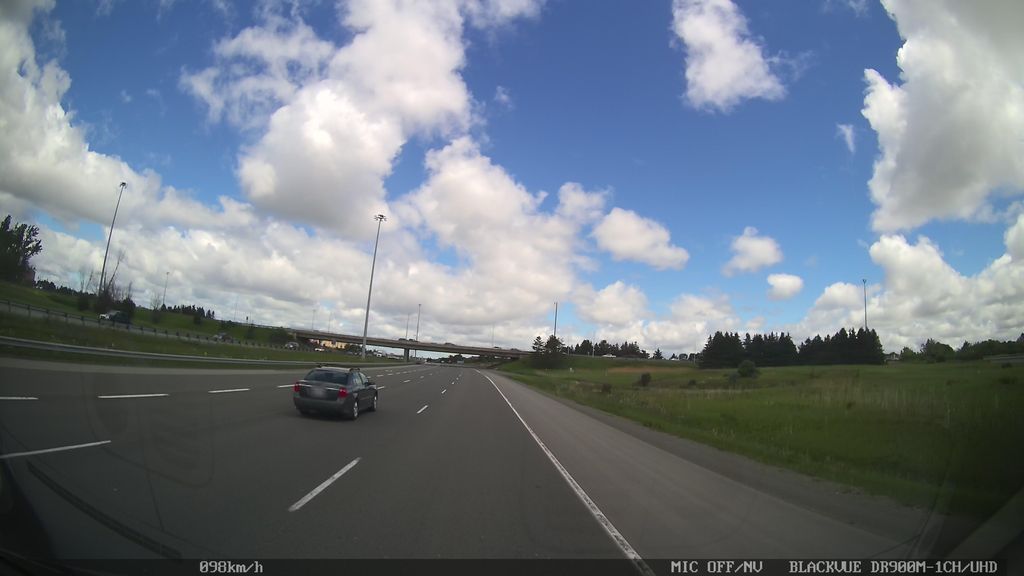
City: ottawa-gatineau